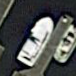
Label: civil